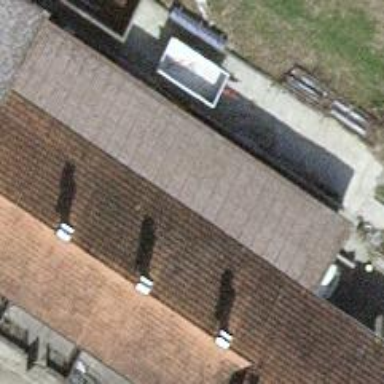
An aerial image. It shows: View of roof of building.